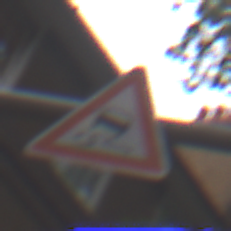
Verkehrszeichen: SchleuderOderRutschgefahr
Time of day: MorningAfternoon
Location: Outdoor (Urban)
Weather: Overcast
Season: NotSpecified
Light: Natural